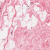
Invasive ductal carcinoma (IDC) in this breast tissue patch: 0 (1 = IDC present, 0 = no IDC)